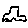
Label: car